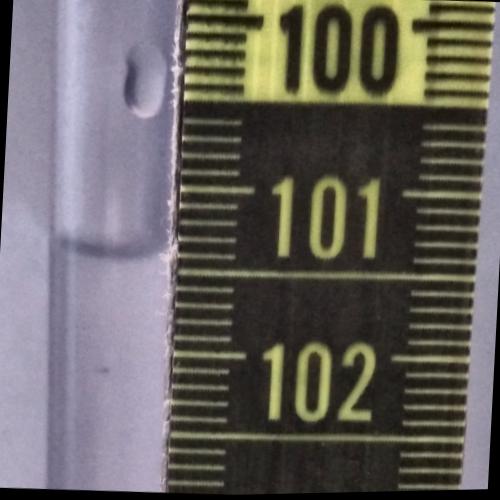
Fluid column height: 101.4 cm